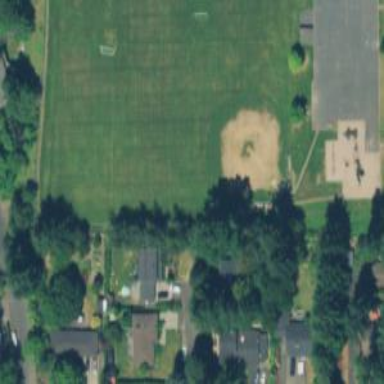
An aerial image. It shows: Baseball pitch for leisure and sports activities.